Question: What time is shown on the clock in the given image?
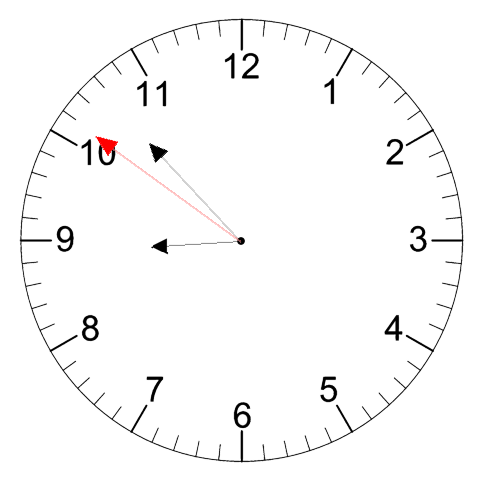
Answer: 08:52:51